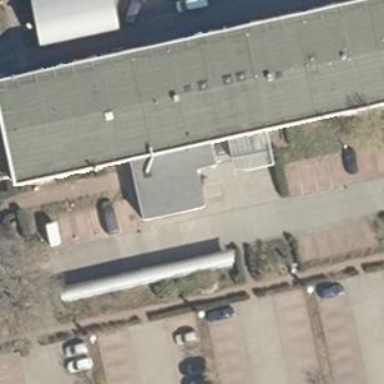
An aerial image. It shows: Industrial building.